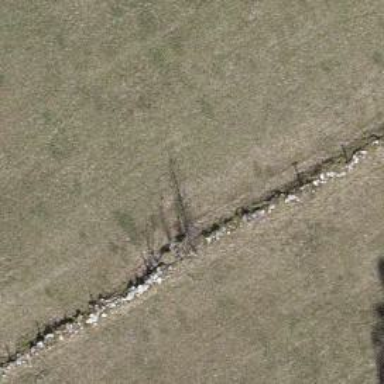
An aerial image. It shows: Wall made of dry stone.